Interaction volume radius: 10 \u00c5
Interaction volume height: 15 \u00c5
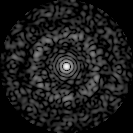
Disorder parameter: 0.851